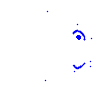
Particle: pion